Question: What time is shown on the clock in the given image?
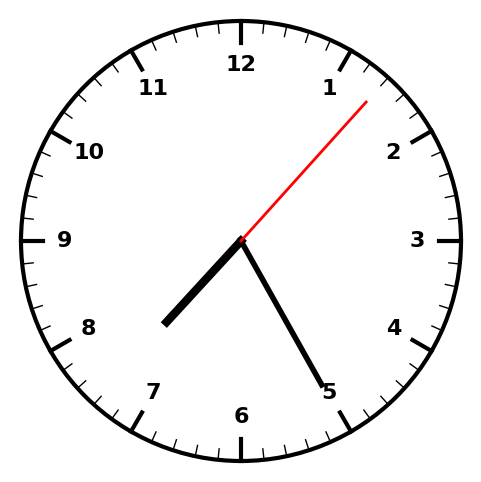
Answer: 07:25:07